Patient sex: M
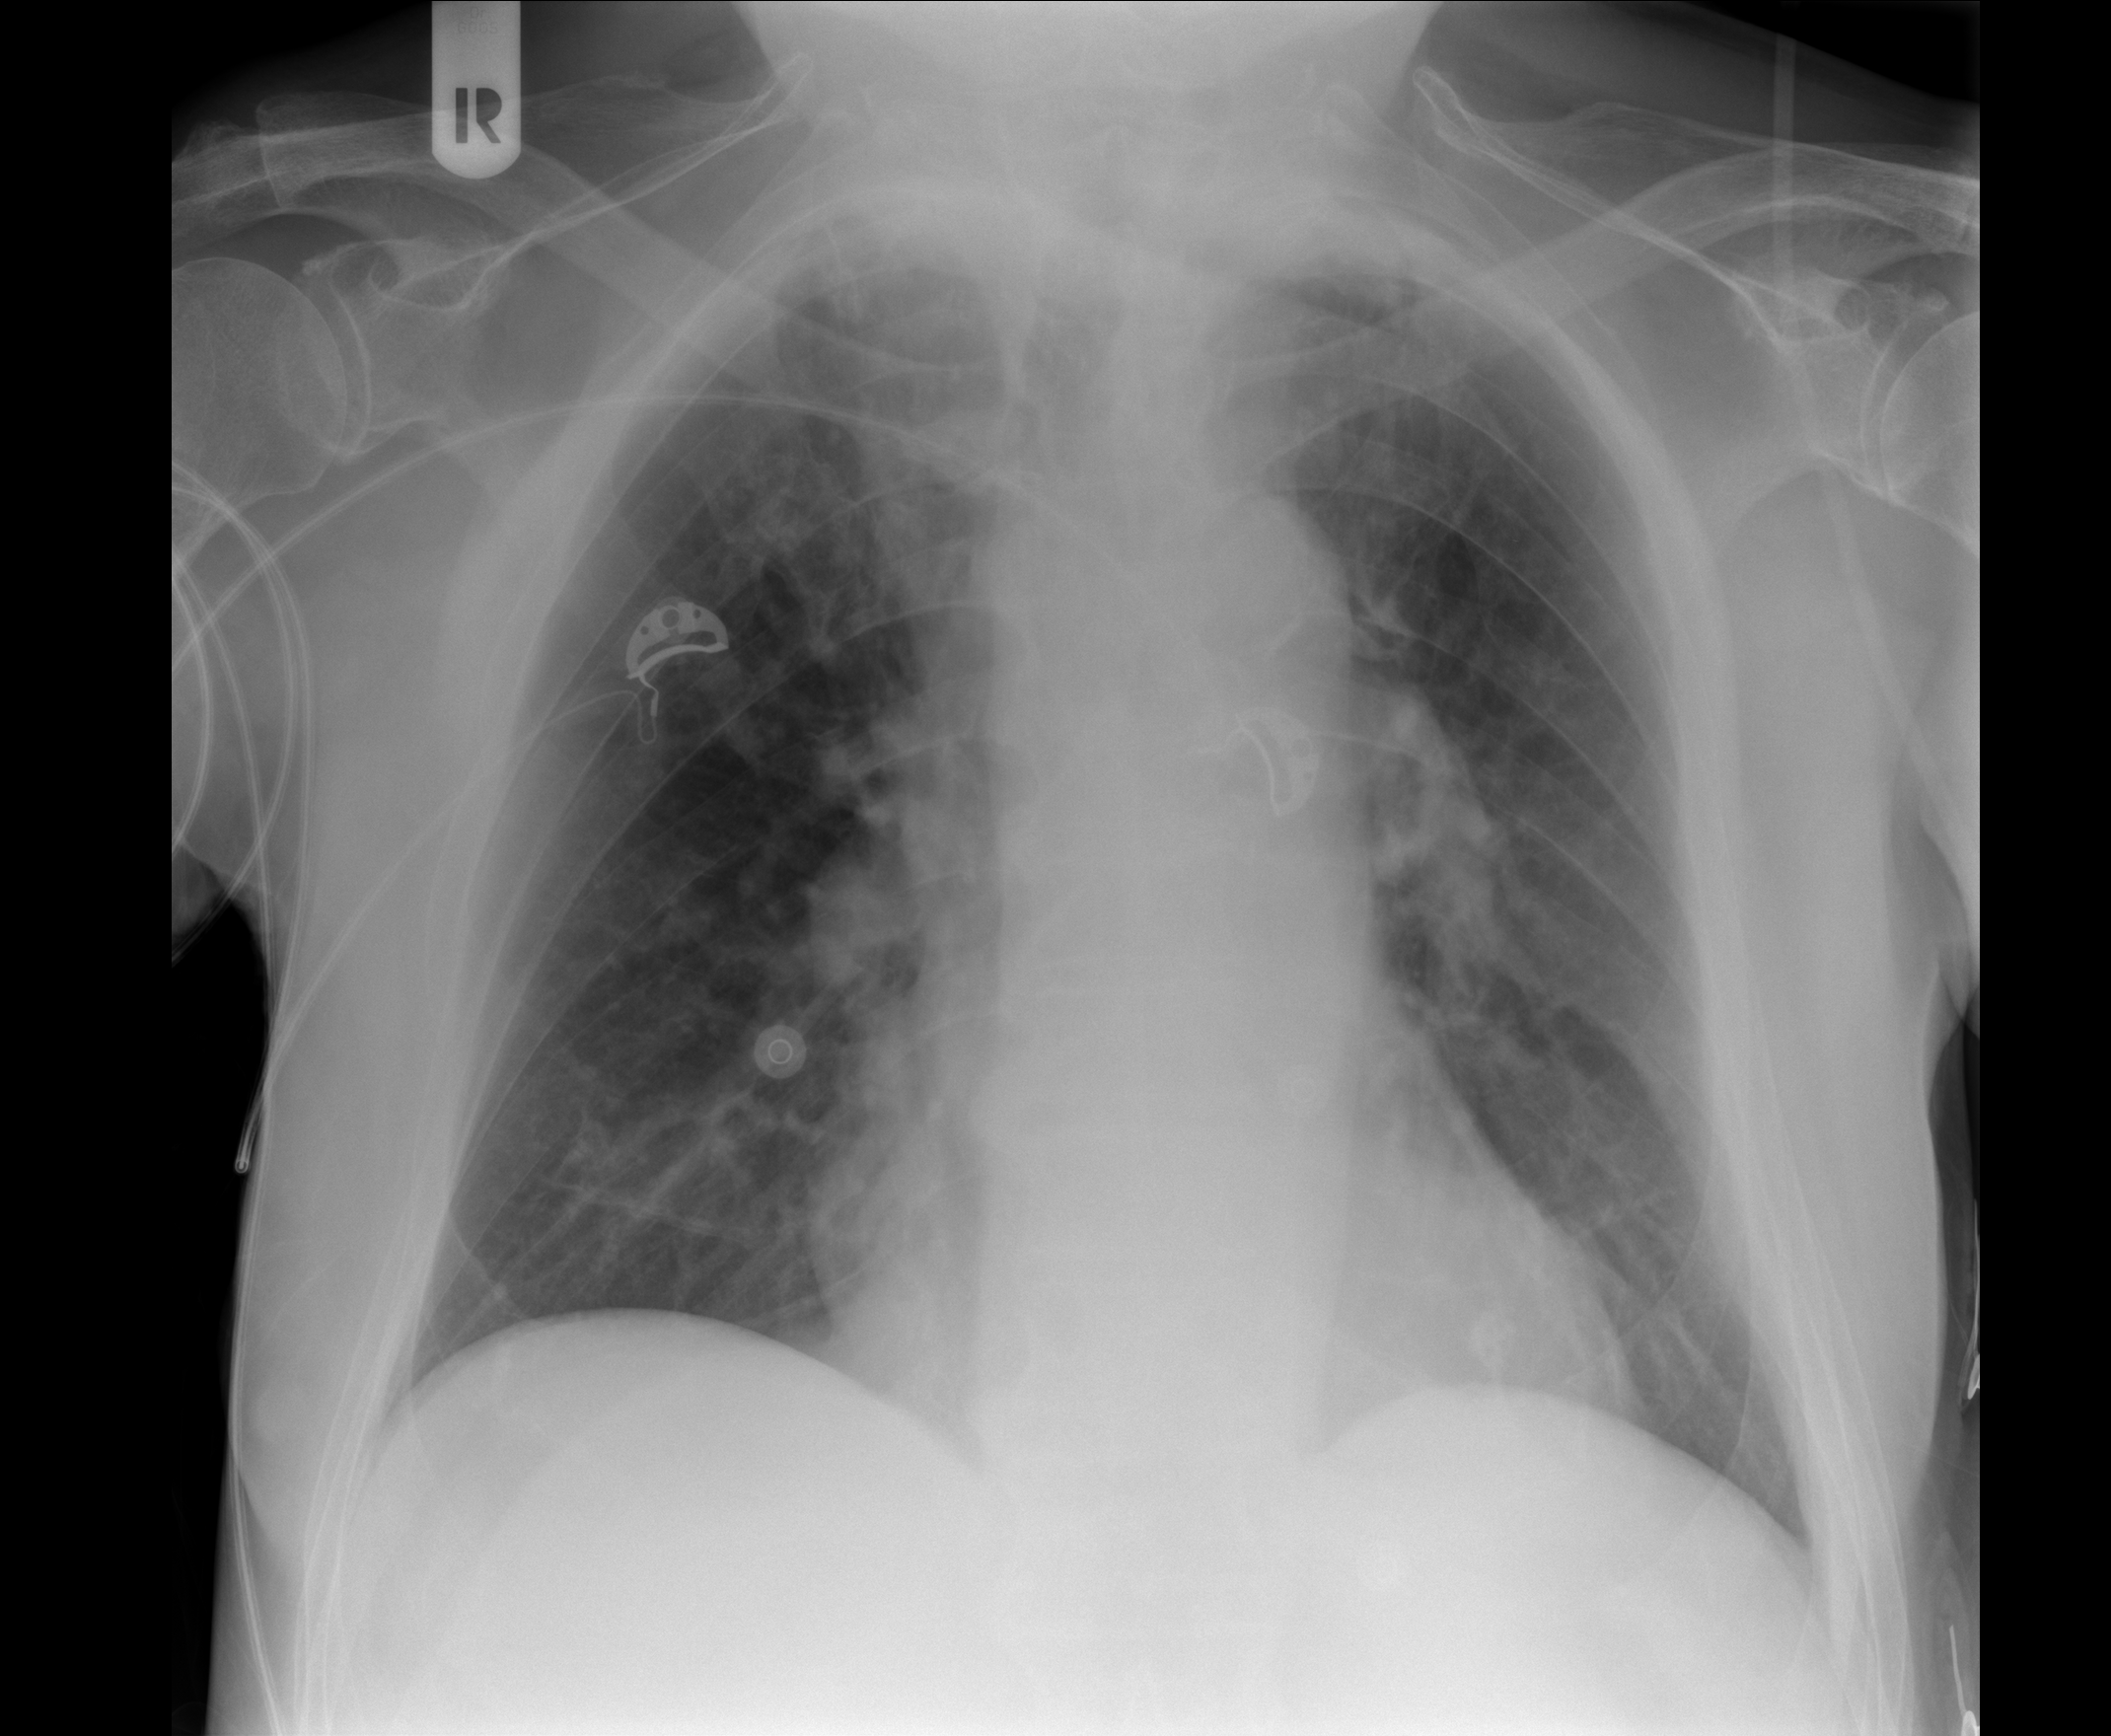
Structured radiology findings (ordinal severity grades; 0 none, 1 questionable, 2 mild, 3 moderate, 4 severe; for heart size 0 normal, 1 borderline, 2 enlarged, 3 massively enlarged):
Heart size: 0
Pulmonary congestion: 0
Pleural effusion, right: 0
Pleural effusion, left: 0
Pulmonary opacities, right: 0
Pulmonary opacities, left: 0
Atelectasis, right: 1
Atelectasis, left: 1